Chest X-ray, AP view. Patient: 26 years old, sex F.
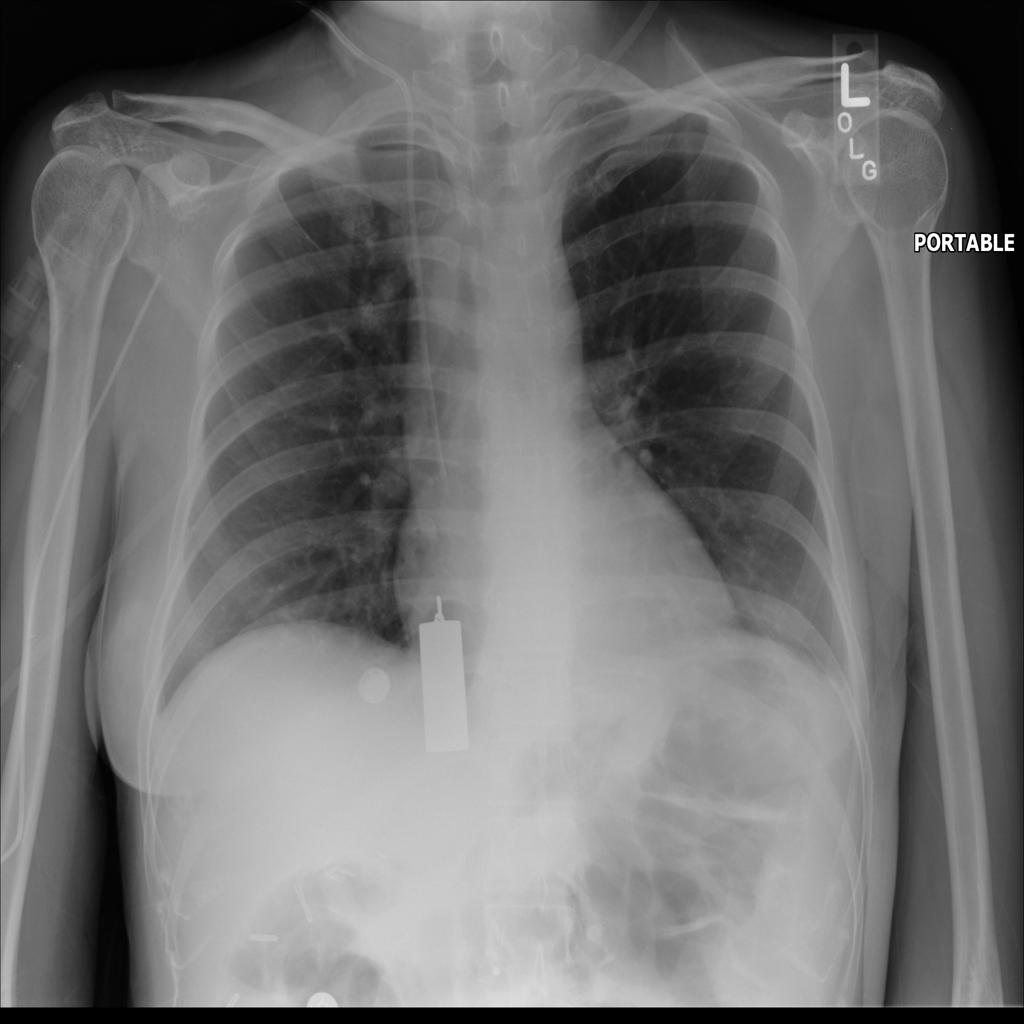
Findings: Atelectasis